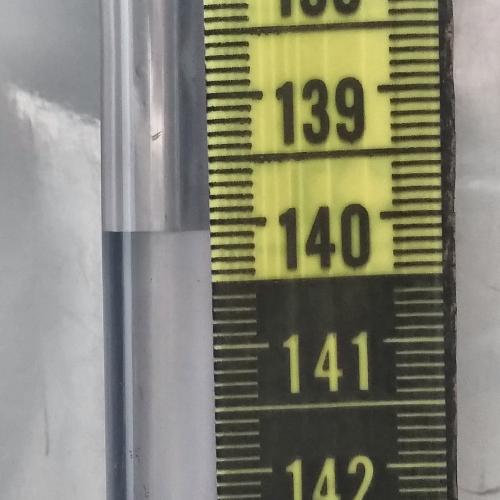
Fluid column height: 140.1 cm